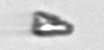
Label: detritus_transparent